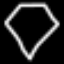
Label: diamond